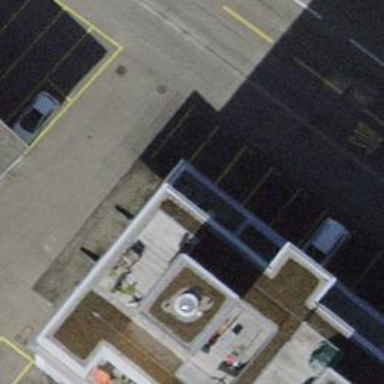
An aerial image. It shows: View of roof of building.